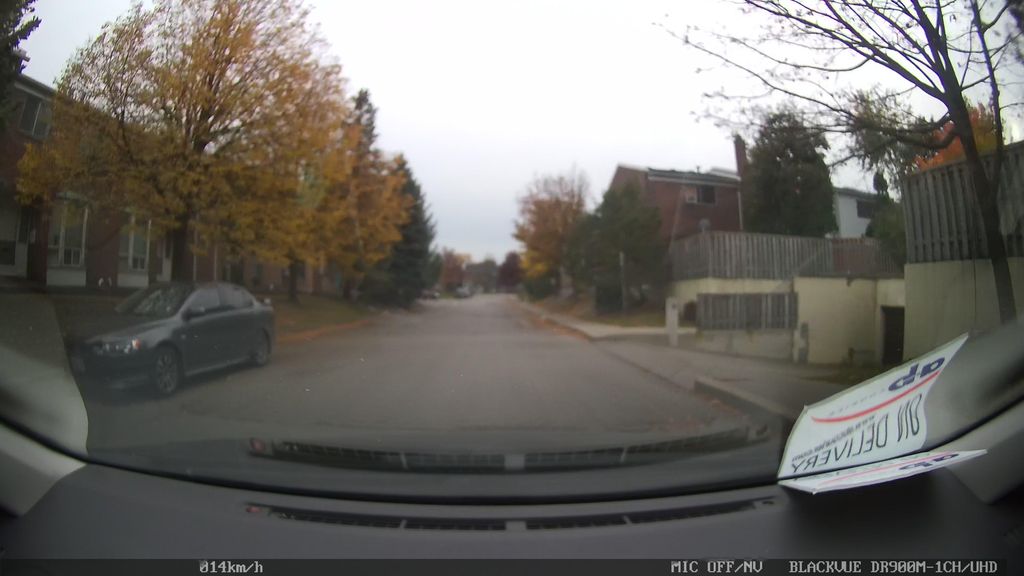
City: toronto